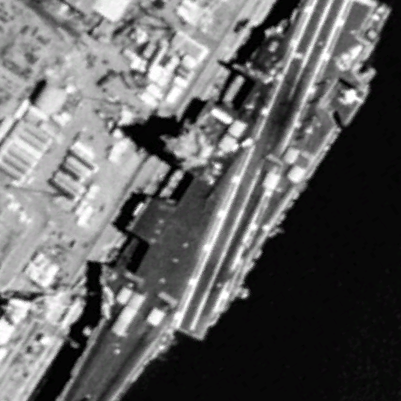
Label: aircraft_carrier